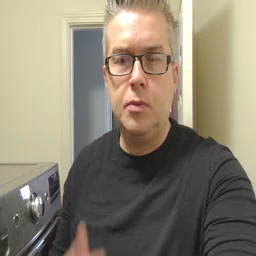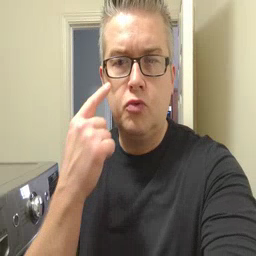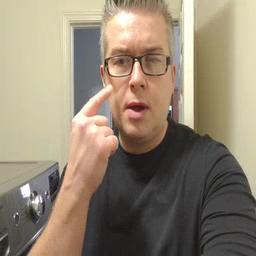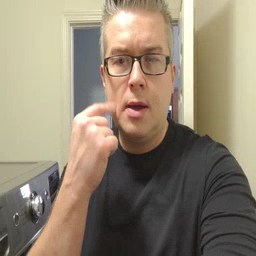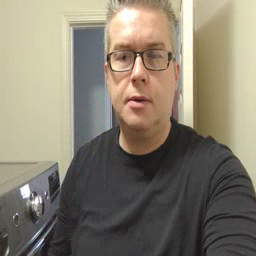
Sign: cry